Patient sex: F
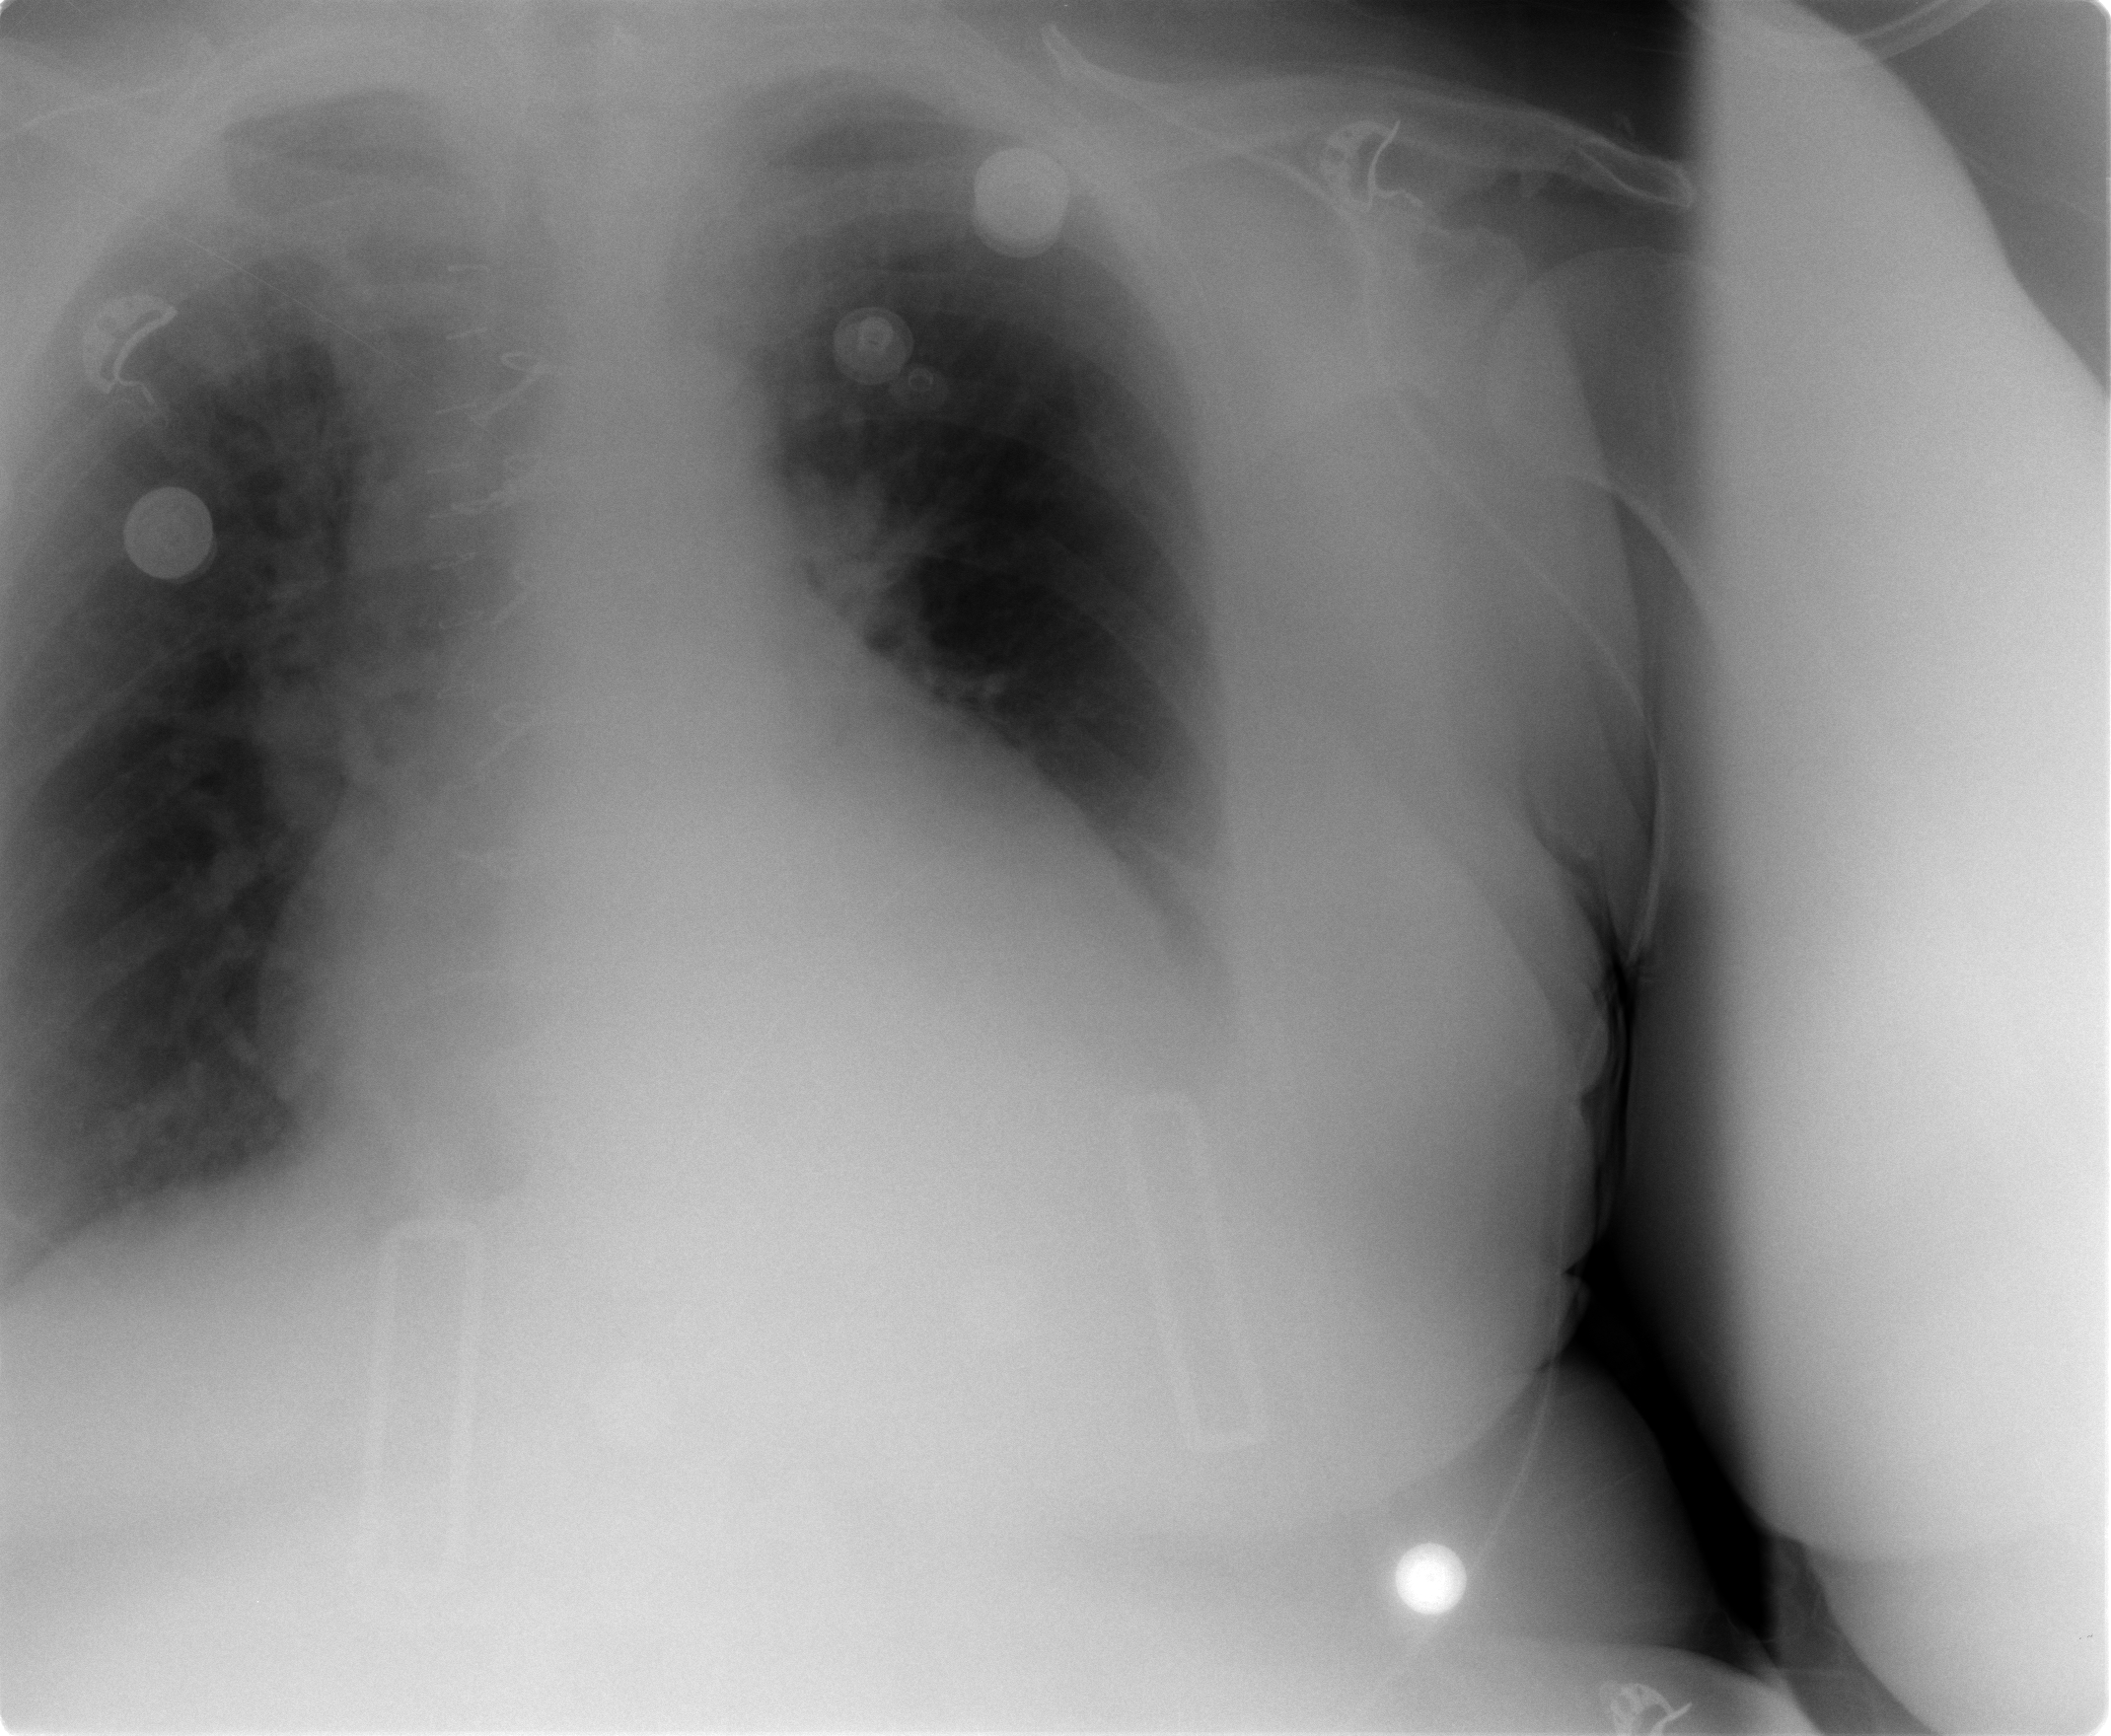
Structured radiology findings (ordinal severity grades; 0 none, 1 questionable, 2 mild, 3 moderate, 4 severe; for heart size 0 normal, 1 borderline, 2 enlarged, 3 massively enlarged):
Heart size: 2
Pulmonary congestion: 3
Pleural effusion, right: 2
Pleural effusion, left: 2
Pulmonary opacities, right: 2
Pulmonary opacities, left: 2
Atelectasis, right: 2
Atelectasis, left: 2